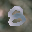
Label: 8